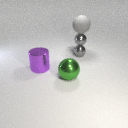
large green metal sphere in front of large purple metal cylinder